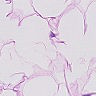
Metastatic tissue present: no